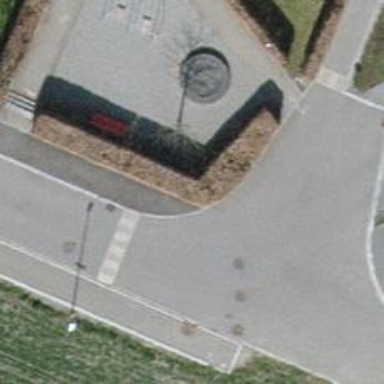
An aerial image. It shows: Hedge acting as barrier.